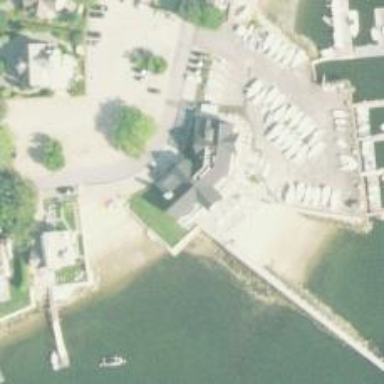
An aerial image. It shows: Sailing club.